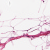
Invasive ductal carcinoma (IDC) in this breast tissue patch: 0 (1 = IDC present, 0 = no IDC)